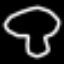
Label: mushroom